Interaction volume radius: 5 \u00c5
Interaction volume height: 30 \u00c5
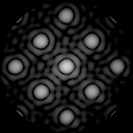
Disorder parameter: 0.05603